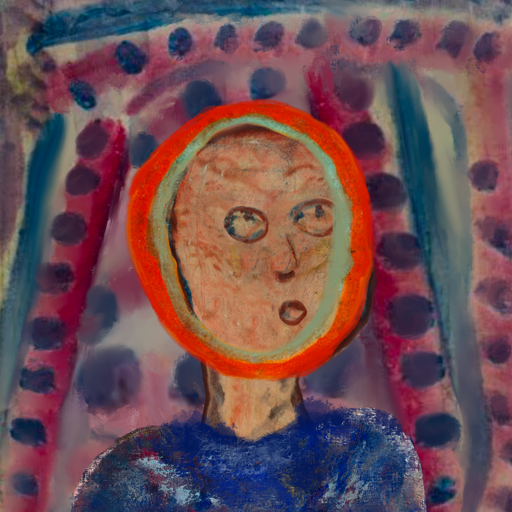
Background: HillGirl, Head And Neck Side: Orphan, Face Side: Orphan, Bust: Irani, Hair Side: Sisters, Head Accessory: Blank, Second Necklace: Blank, Necklace: Blank, Baby: Blank